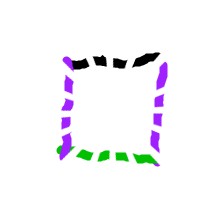
Shape: square